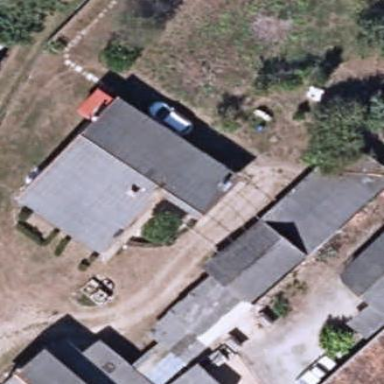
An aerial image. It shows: Simple and straightforward house.